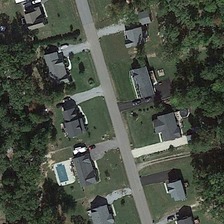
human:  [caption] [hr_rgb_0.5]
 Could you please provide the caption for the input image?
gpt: two rows of gray buildings and many green trees are in two sides of a road in a medium residential area .

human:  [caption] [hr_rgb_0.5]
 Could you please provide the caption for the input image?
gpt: two rows of gray buildings and many green trees are in two sides of a road in a medium residential area .

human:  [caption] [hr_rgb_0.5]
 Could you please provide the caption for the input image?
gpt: two rows of gray buildings and many green trees are in two sides of a road in a medium residential area .

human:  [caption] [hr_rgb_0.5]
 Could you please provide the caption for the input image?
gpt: two rows of gray buildings and many green trees are in two sides of a road in a medium residential area .

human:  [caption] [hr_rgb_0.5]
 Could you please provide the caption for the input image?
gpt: two rows of gray buildings and many green trees are in two sides of a road in a medium residential area .